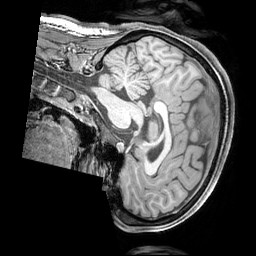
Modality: T1w
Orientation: sagittal
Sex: female
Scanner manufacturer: siemens
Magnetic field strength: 3 T
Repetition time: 2.3 s
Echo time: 0.00226 s